Question: How to make photos that are loaded from the site in containers scaled in height and width in my IOS app? In my application some of the photos are stretched (second one from the start), how to fix it?

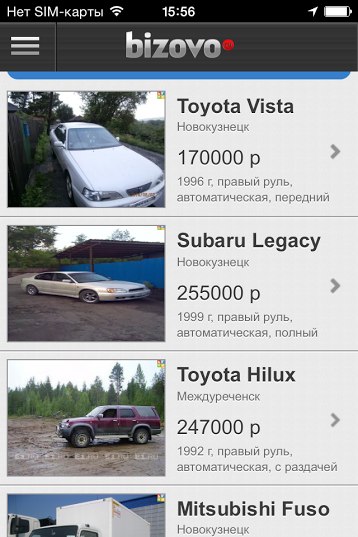
Answer: instead of using 'width:100%' and 'height:100%' on the images, try to use 'max-width:100%' and 'max-height:100%'. This way, your images will keep their ratio but may leave blank space.
To avoid blank spaces you could show your images in CSS with 'background-image:url('url_of_image')' and 'background-size:cover'. In this way, the images will fill the div, keeping their ratio but may be of greater size.